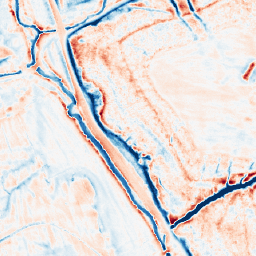
Category: edge_preserving
Decomposition family: anisotropic_diffusion
Decomposition parameters: iterations: 50
kappa: 30
gamma: 0.15
Upsampling method: area
Upsampling parameters: scale: 2
Upsampling scale: 2